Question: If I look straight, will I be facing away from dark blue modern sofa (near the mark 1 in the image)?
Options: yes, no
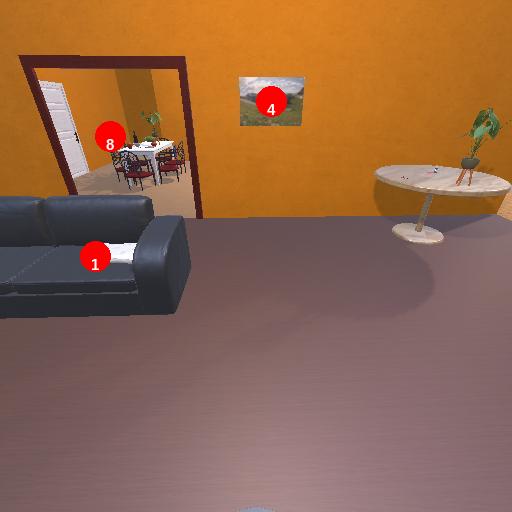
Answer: yes